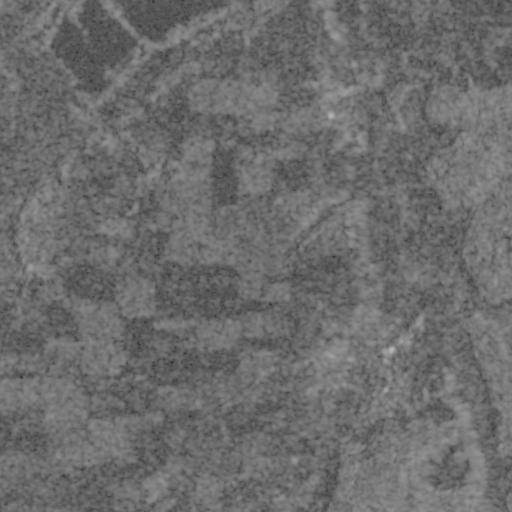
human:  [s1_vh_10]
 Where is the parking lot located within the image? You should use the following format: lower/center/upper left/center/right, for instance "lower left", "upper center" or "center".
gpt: The parking lot is located in the lower right of the image.
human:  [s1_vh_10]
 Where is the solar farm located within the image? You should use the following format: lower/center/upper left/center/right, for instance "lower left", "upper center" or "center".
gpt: The solar farm is located in the upper center of the image.
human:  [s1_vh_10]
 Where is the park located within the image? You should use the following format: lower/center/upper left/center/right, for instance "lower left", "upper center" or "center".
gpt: There is no park in the image.

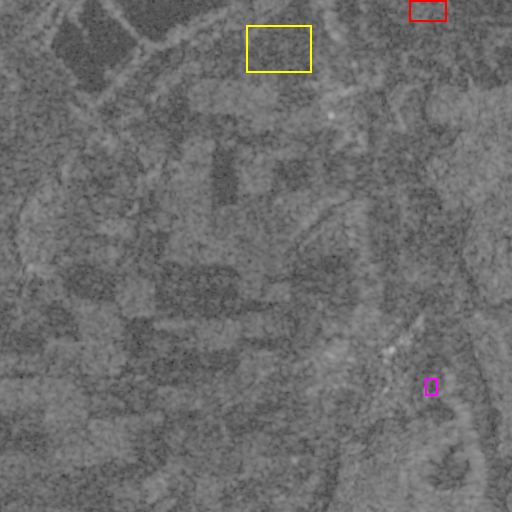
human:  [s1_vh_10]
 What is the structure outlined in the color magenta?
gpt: The structure outlined in magenta is a park.
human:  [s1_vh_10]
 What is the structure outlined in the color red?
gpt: The structure outlined in red is a quarry.
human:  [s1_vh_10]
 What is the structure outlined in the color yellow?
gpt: The structure outlined in yellow is a solar farm.
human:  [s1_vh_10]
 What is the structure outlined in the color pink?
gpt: There is no pink outline.